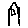
Label: house